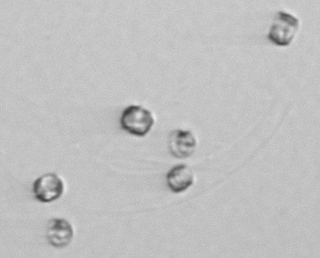
Label: Thalassiosira_sp_aff_mala